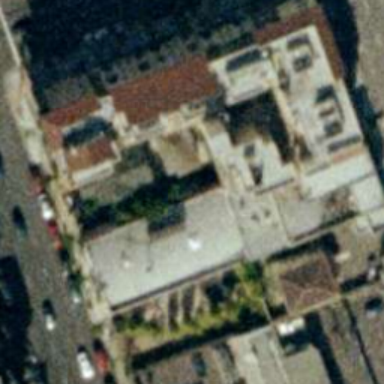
There is one road next to many buildings .